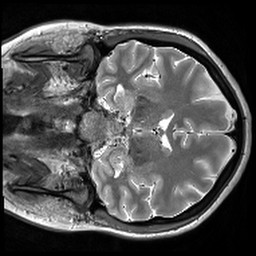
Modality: T2w
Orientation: coronal
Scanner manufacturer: siemens
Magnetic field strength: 3 T
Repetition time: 9.86 s
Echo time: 0.05 s